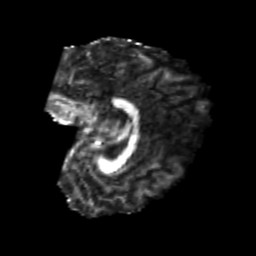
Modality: FA
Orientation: sagittal
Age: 24
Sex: female
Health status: healthy
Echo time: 0.074 s